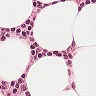
Metastatic tissue present: no